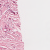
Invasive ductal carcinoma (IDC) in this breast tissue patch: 1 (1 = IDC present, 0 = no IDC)